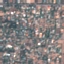
Label: Residential